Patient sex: M
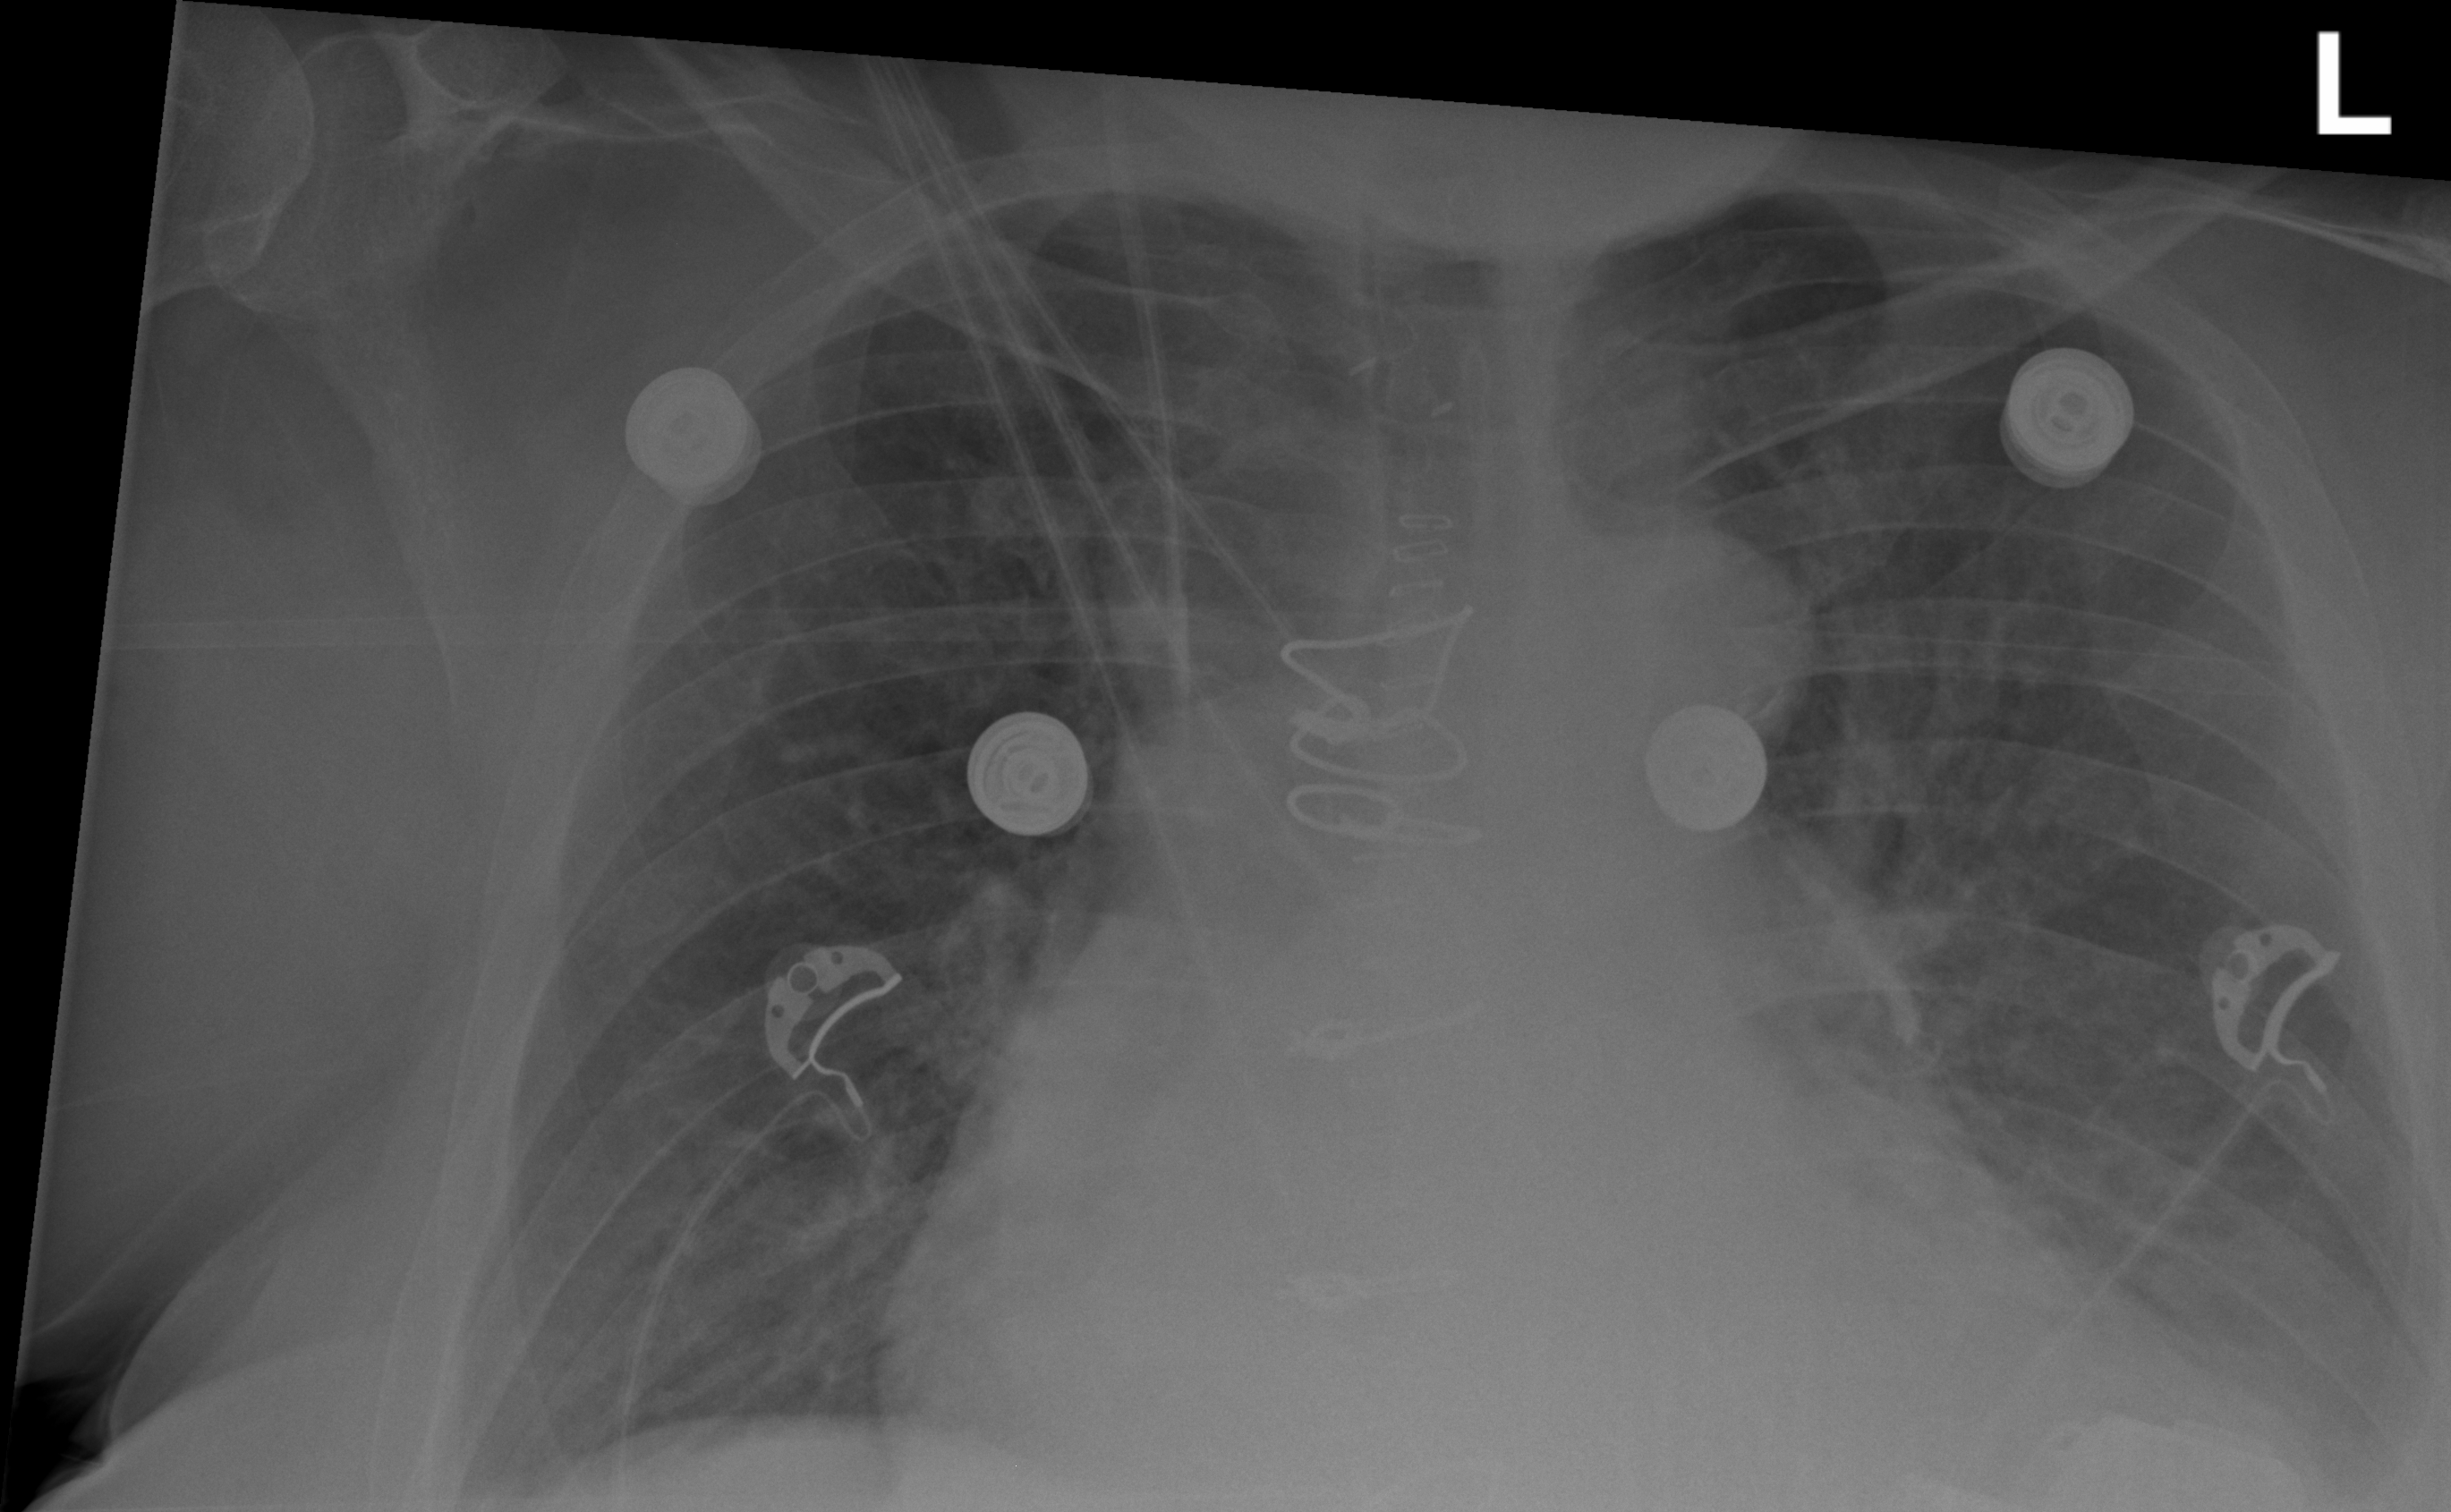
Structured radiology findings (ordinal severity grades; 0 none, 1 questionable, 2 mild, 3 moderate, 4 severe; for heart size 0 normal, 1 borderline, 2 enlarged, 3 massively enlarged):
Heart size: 2
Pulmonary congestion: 2
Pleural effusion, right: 2
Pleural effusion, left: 2
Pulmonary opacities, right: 2
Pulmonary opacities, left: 2
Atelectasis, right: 2
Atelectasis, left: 2